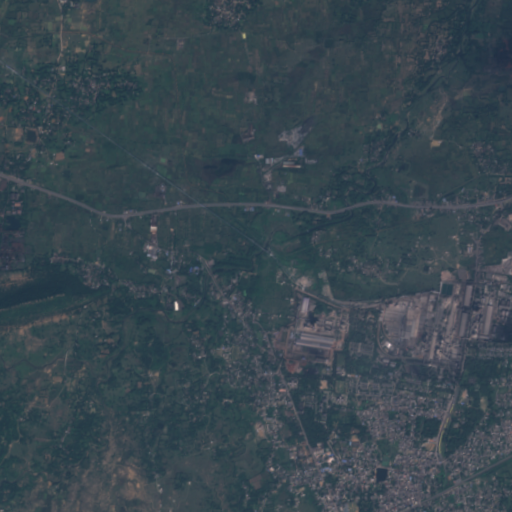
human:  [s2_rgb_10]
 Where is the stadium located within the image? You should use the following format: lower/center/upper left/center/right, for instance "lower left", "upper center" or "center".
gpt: The stadium is located in the lower right of the image.
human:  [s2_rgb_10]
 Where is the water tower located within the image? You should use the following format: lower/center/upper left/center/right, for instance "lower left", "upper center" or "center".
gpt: The water tower is located in the lower right of the image.
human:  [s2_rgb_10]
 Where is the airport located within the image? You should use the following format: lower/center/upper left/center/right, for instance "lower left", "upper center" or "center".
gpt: There is no airport in the image.